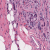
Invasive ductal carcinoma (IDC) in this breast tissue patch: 1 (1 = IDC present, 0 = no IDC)